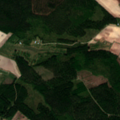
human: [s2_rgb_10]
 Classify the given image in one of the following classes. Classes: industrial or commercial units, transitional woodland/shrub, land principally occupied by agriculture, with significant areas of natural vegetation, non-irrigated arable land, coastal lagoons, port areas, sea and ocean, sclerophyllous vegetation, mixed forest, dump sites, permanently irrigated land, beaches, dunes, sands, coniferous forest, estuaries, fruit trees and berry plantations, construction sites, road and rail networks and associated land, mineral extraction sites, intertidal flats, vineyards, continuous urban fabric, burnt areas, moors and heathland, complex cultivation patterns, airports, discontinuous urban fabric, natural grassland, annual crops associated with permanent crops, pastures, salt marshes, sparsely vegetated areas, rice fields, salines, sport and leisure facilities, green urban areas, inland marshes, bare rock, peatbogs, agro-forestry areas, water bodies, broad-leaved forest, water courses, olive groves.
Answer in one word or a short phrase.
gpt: non-irrigated arable land, coniferous forest, mixed forest, transitional woodland/shrub